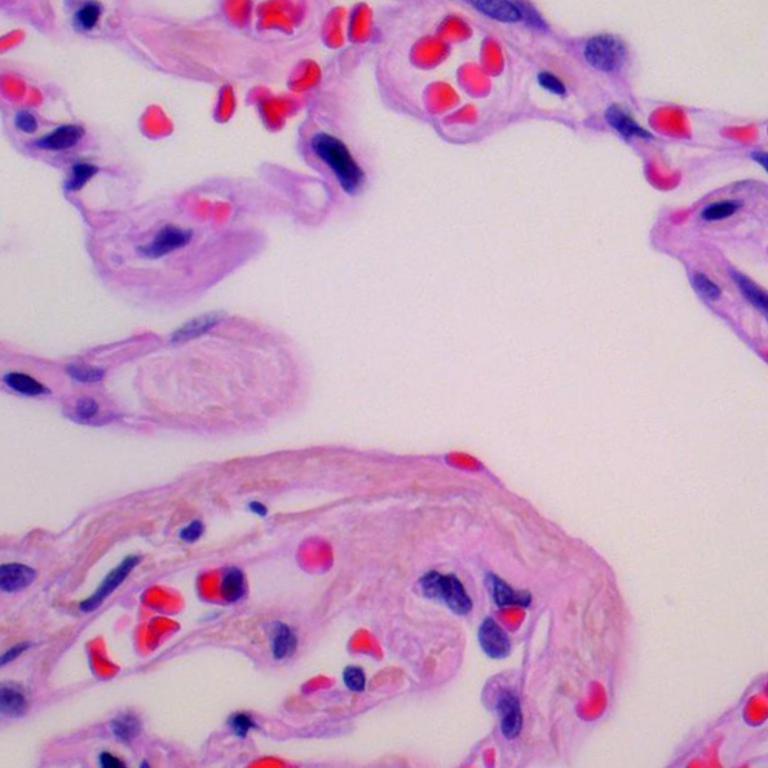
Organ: lung
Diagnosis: benign